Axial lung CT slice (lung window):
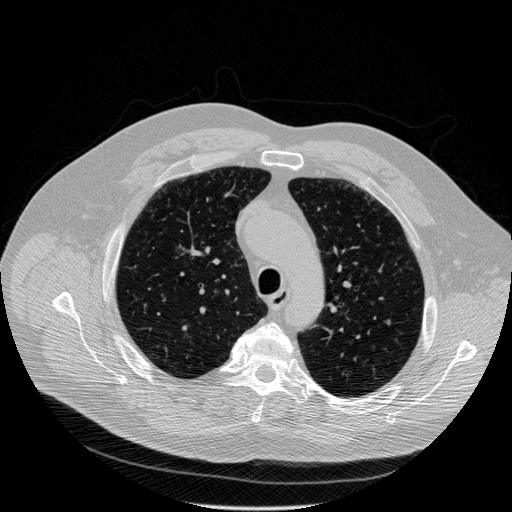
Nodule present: no